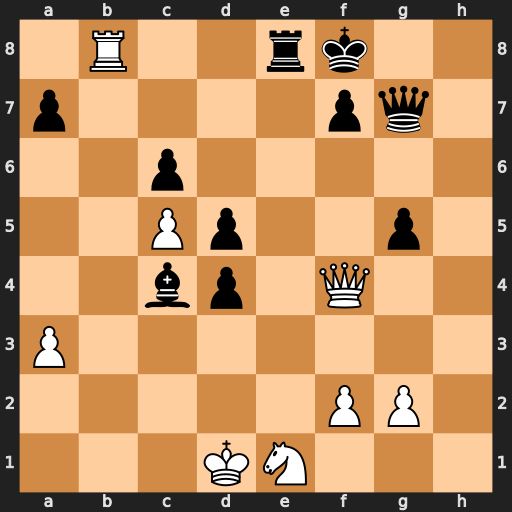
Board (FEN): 1R2rk2/p4pq1/2p5/2Pp2p1/2bp1Q2/P7/5PP1/3KN3
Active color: w
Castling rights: -
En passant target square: -
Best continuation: Qd6+ Kg8 Rxe8+